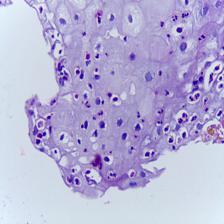
Diagnosis: OSCC